Question: I just started learning the MVVM pattern for WPF. I hit a wall: 'OpenFileDialog'?
Here's an example UI I'm trying to use it on:

When the browse button is clicked, an 'OpenFileDialog' should be shown. When the user selects a file from the 'OpenFileDialog', the file path should be displayed in the textbox.
How can I do this with MVVM?
: How can I do this with MVVM and make it unit test-able? The solution below doesn't work for unit testing.
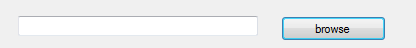
Answer: What I generally do is create an interface for an application service that performs this function. In my examples I'll assume you are using something like the MVVM Toolkit or similar thing (so I can get a base ViewModel and a 'RelayCommand').
Here's an example of an extremely simple interface for doing basic IO operations like 'OpenFileDialog' and 'OpenFile'. I'm showing them both here so you don't think I'm suggesting you create one interface with one method to get around this problem.
'''
public interface IOService
{
string OpenFileDialog(string defaultPath);
//Other similar untestable IO operations
Stream OpenFile(string path);
}
'''
In your application, you would provide a default implementation of this service. Here is how you would consume it.
'''
public MyViewModel : ViewModel
{
private string _selectedPath;
public string SelectedPath
{
get { return _selectedPath; }
set { _selectedPath = value; OnPropertyChanged("SelectedPath"); }
}
private RelayCommand _openCommand;
public RelayCommand OpenCommand
{
//You know the drill.
...
}
private IOService _ioService;
public MyViewModel(IOService ioService)
{
_ioService = ioService;
OpenCommand = new RelayCommand(OpenFile);
}
private void OpenFile()
{
SelectedPath = _ioService.OpenFileDialog(@"c:\Where\My\File\Usually\Is.txt");
if(SelectedPath == null)
{
SelectedPath = string.Empty;
}
}
}
'''
So that's pretty simple. Now for the last part: testability. This one should be obvious, but I'll show you how to make a simple test for this. I use Moq for stubbing, but you can use whatever you'd like of course.
'''
[Test]
public void OpenFileCommand_UserSelectsInvalidPath_SelectedPathSetToEmpty()
{
Mock<IOService> ioServiceStub = new Mock<IOService>();
//We use null to indicate invalid path in our implementation
ioServiceStub.Setup(ioServ => ioServ.OpenFileDialog(It.IsAny<string>()))
.Returns(null);
//Setup target and test
MyViewModel target = new MyViewModel(ioServiceStub.Object);
target.OpenCommand.Execute();
Assert.IsEqual(string.Empty, target.SelectedPath);
}
'''
This will probably work for you.
There is a library out on CodePlex called "SystemWrapper" (<URL> that might save you from having to do a of this kind of thing. It looks like 'FileDialog' is not supported yet, so you'll definitely have to write an interface for that one.
:
I seem to remember you favoring TypeMock Isolator for your faking framework. Here's the same test using Isolator:
'''
[Test]
[Isolated]
public void OpenFileCommand_UserSelectsInvalidPath_SelectedPathSetToEmpty()
{
IOService ioServiceStub = Isolate.Fake.Instance<IOService>();
//Setup stub arrangements
Isolate.WhenCalled(() => ioServiceStub.OpenFileDialog("blah"))
.WasCalledWithAnyArguments()
.WillReturn(null);
//Setup target and test
MyViewModel target = new MyViewModel(ioServiceStub);
target.OpenCommand.Execute();
Assert.IsEqual(string.Empty, target.SelectedPath);
}
'''